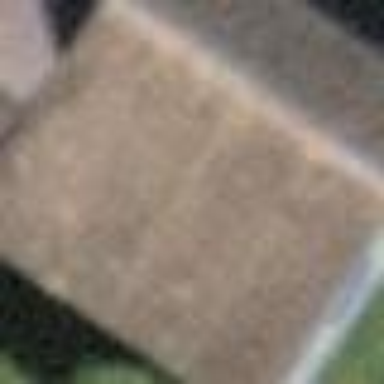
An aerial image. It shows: Shed.